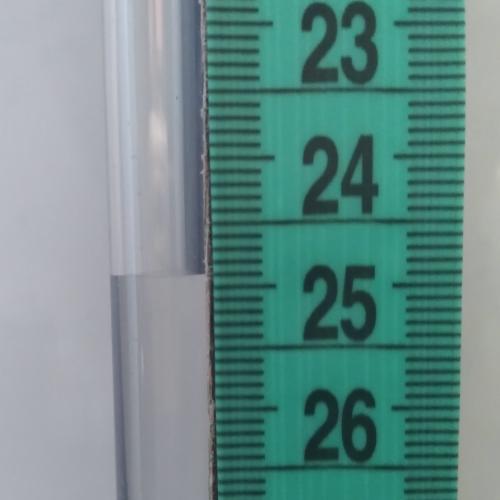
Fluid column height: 24.9 cm